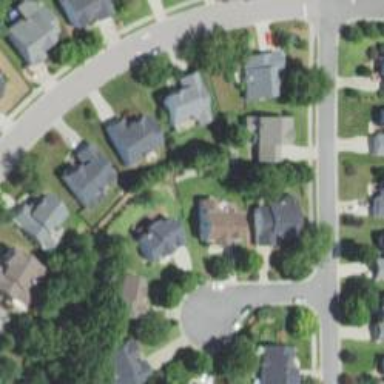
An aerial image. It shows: Neighbourhood section.